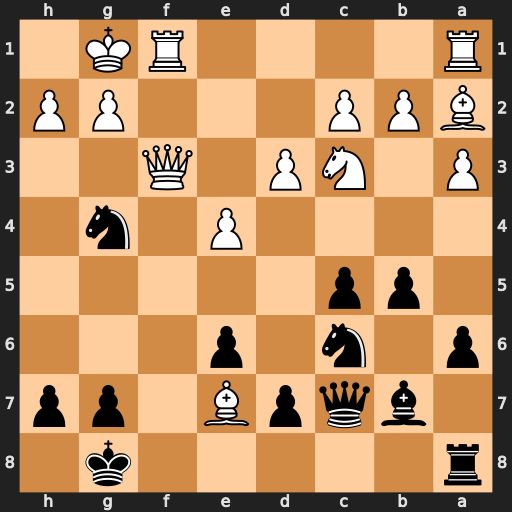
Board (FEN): r5k1/1bqpB1pp/p1n1p3/1pp5/4P1n1/P1NP1Q2/BPP3PP/R4RK1
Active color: b
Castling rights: -
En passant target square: -
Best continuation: Qxh2#